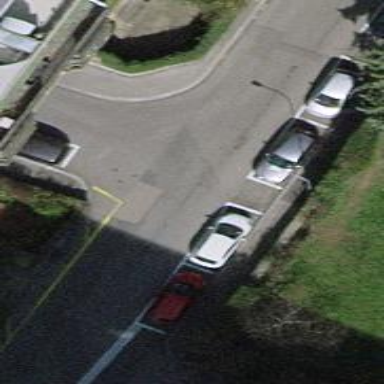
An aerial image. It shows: Residential road with asphalt surface.